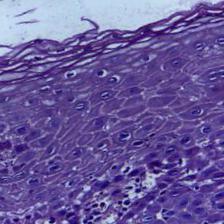
Diagnosis: Normal